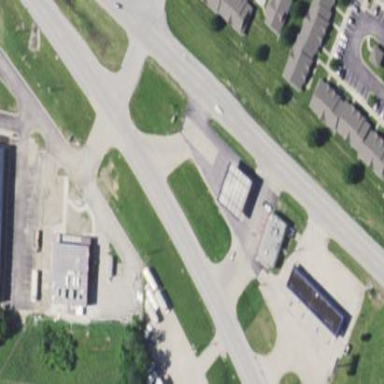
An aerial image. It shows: Fuel station.